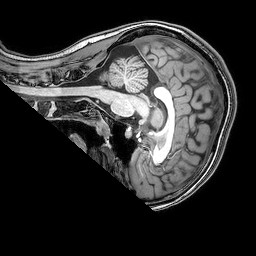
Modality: T1w
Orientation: sagittal
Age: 19
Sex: female